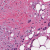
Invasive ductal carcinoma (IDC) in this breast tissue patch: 0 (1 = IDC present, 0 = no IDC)